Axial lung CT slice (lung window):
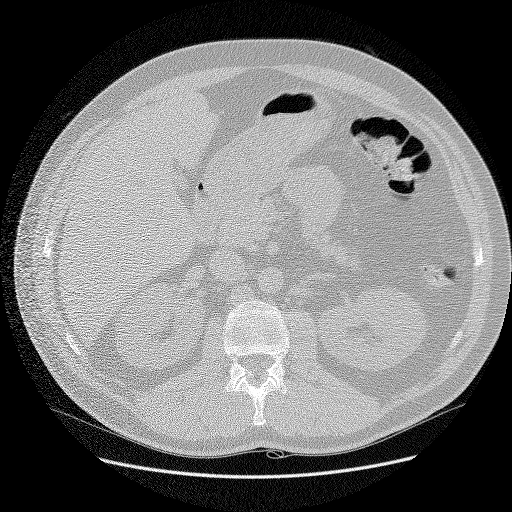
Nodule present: no